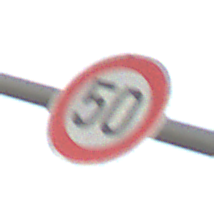
Verkehrszeichen: Geschwindigkeit50
Umgebung: Outdoor, Nature
Tageszeit: SunriseSunset
Wetter: PartlyCloudy
Licht: Natural
Jahreszeit: NotSpecified
Kontrast: LowContrast